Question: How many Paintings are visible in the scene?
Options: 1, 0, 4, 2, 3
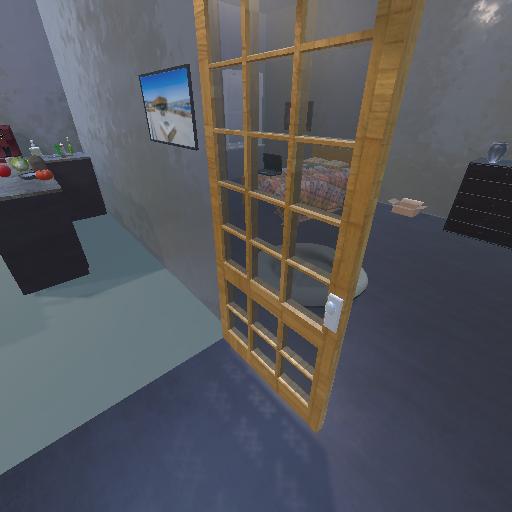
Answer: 1